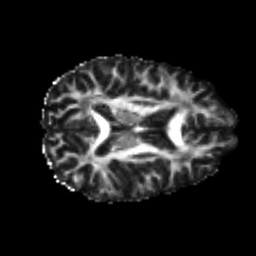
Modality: FA
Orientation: axial
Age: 22
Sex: female
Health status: healthy
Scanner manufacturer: philips
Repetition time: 7.475 s
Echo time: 0.08753 s